Aerial crown-view tile of a tropical tree (Barro Colorado Island, Panama), acquired 20250317:
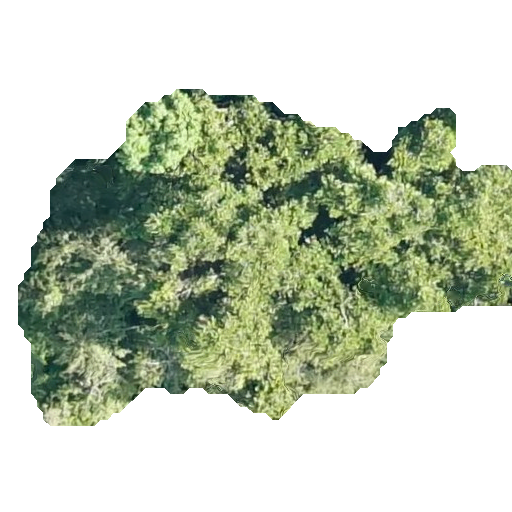
Species: Genipa americana
GBIF accepted scientific name: Genipa americana
Crown area: 178.076 m²